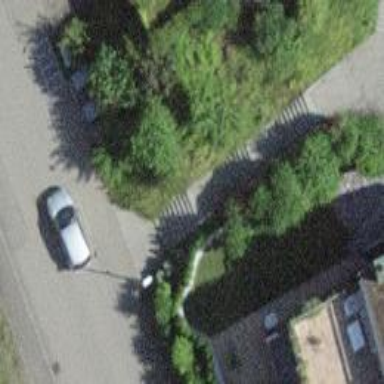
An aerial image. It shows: Set of steps on the road.